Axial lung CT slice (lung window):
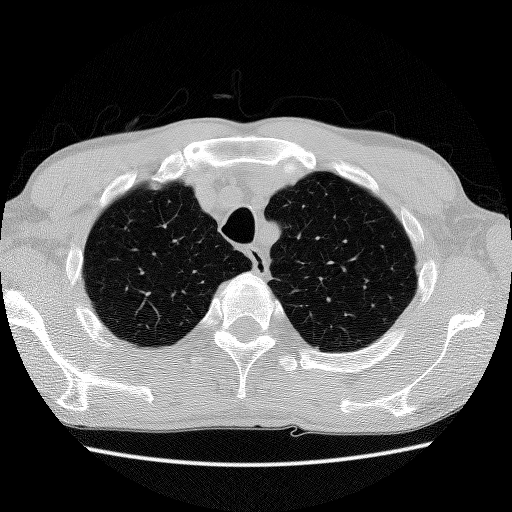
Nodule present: no